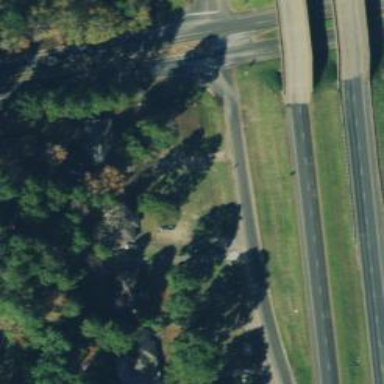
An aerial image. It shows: Trunk link highway.